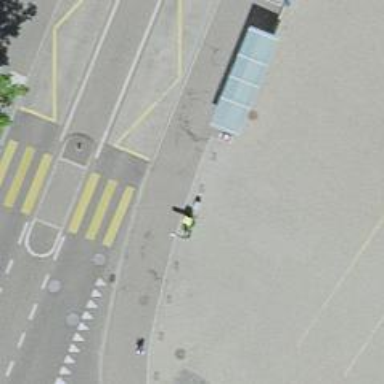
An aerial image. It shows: Paved public transport platform with raised kerb. There is shelter on the platform.